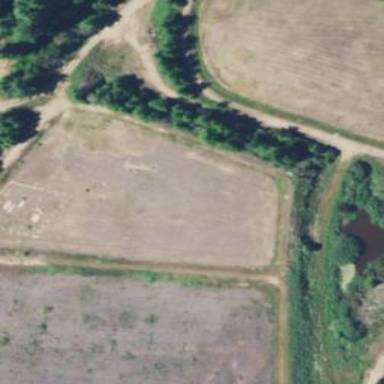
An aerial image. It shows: Farmland with cranberries as the main crop.